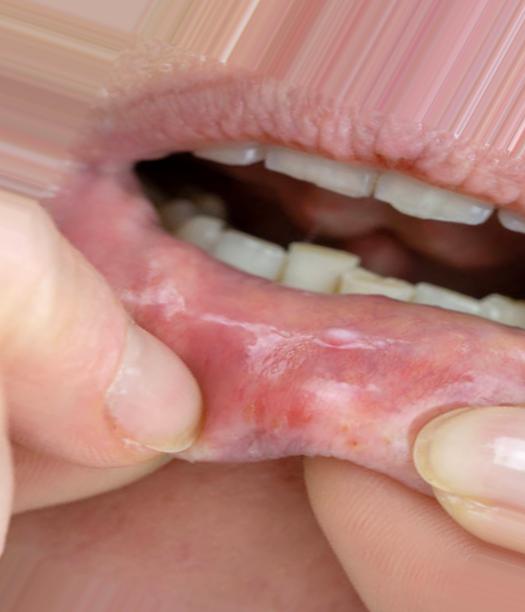
Condition: Mouth Ulcer